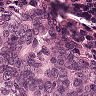
Metastatic tissue present: yes